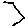
Label: hexagon